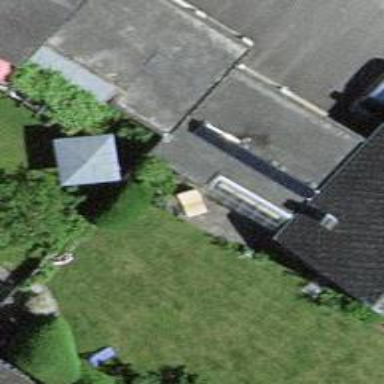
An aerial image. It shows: Garage.